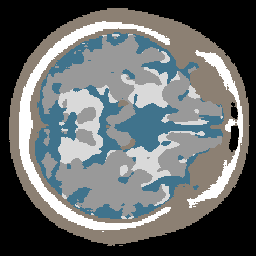
Label: no_lesion